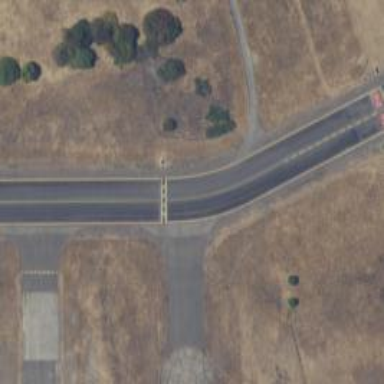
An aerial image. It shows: Asphalt taxiway at the airport.